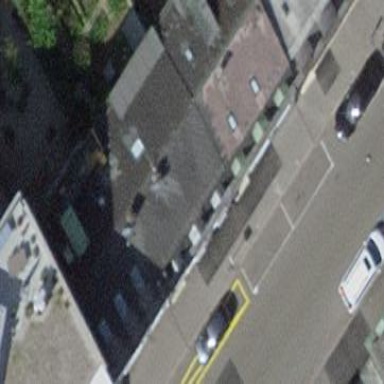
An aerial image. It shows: Building consisting of apartments with double saltbox roof shape.